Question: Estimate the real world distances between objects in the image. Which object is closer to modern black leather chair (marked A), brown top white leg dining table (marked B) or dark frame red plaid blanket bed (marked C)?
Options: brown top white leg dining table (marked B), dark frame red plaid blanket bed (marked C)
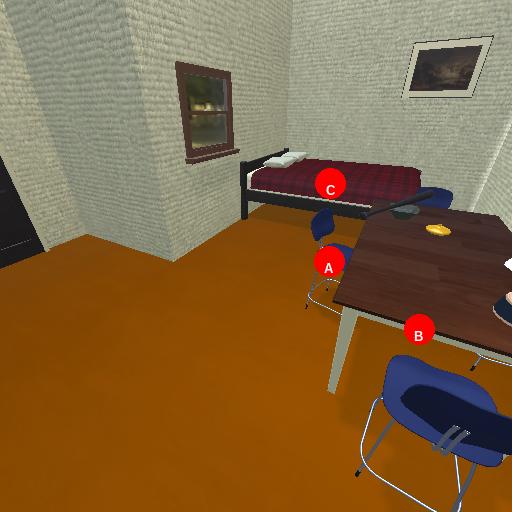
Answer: brown top white leg dining table (marked B)